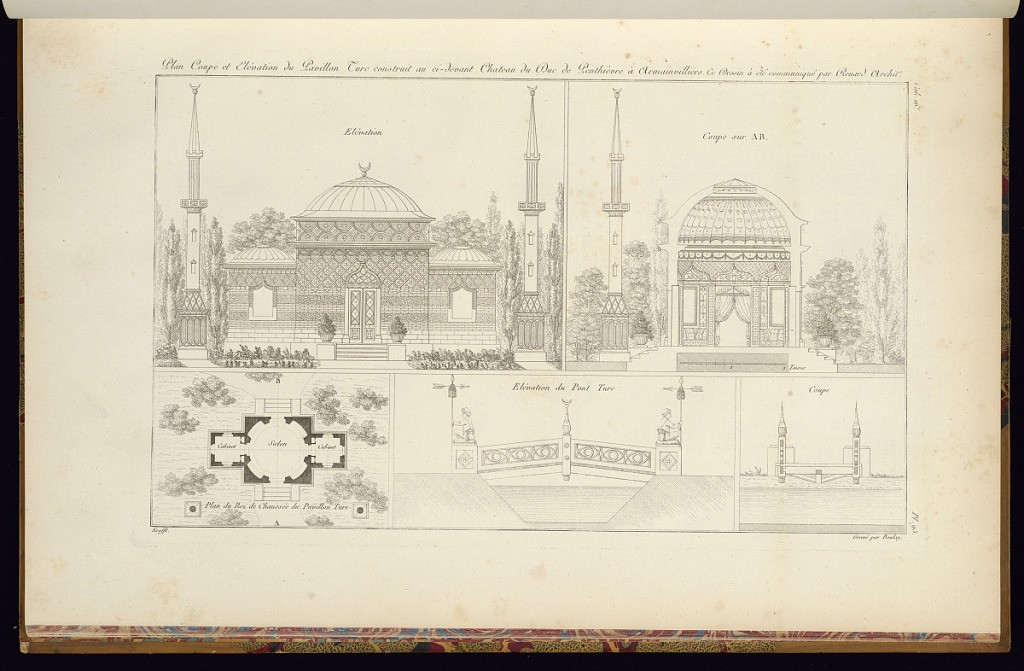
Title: Plan Coupe et Elévation du Pavillon Turc construit au ci-devant Chateau du Duc de Pentièvre à Armainvilliers. Ce Dessin à été communiqué par Renard Archite
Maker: Jean-Charles Krafft, French, 1764 - 1833
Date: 1812
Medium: Etching and engraving on paper
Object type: Print
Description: An architectural print with two exterior elevations, two sectional views, and a floor plan for a garden pavilion and bridge decorated in a Turkish style. The pavilion has a three-domed roof and two minarets (or towers), topped with crescent moons. The plate is titled, numbered, and signed.